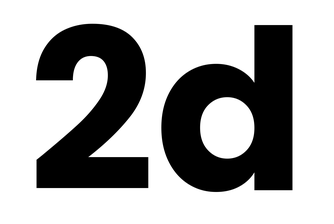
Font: Poppins-Bold